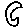
Label: moon